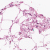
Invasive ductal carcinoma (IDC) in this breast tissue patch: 0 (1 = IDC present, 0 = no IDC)